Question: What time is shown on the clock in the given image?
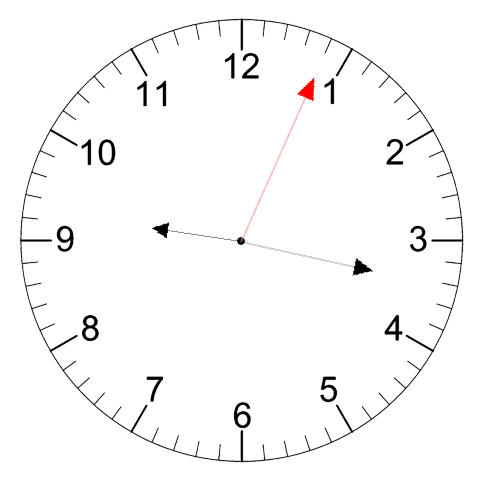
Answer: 09:17:04